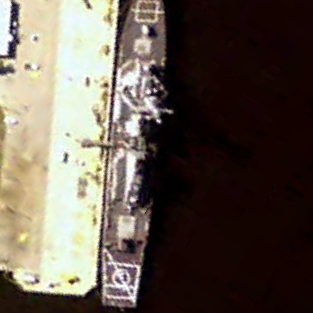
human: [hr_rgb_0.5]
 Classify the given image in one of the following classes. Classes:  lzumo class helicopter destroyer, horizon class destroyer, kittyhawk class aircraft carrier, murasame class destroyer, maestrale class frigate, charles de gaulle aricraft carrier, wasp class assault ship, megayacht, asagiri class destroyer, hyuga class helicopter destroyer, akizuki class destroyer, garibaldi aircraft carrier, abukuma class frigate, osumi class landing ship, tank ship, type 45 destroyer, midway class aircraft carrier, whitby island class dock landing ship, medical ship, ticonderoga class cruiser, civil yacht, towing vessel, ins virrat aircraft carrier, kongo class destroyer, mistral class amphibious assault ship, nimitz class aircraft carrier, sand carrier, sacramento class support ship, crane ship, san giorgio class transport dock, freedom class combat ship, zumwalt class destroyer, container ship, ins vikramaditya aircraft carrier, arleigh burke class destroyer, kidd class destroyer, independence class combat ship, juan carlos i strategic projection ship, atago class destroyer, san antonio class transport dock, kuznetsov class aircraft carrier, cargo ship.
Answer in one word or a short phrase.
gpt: Arleigh Burke class destroyer